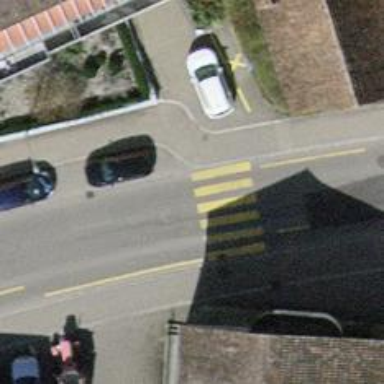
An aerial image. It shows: Zebra crossing on the road.